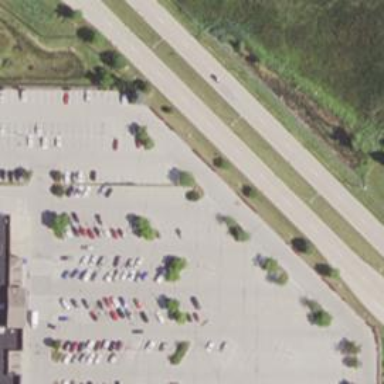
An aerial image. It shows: Asphalt road designated for service vehicles.